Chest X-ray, PA view. Patient: 24 years old, sex M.
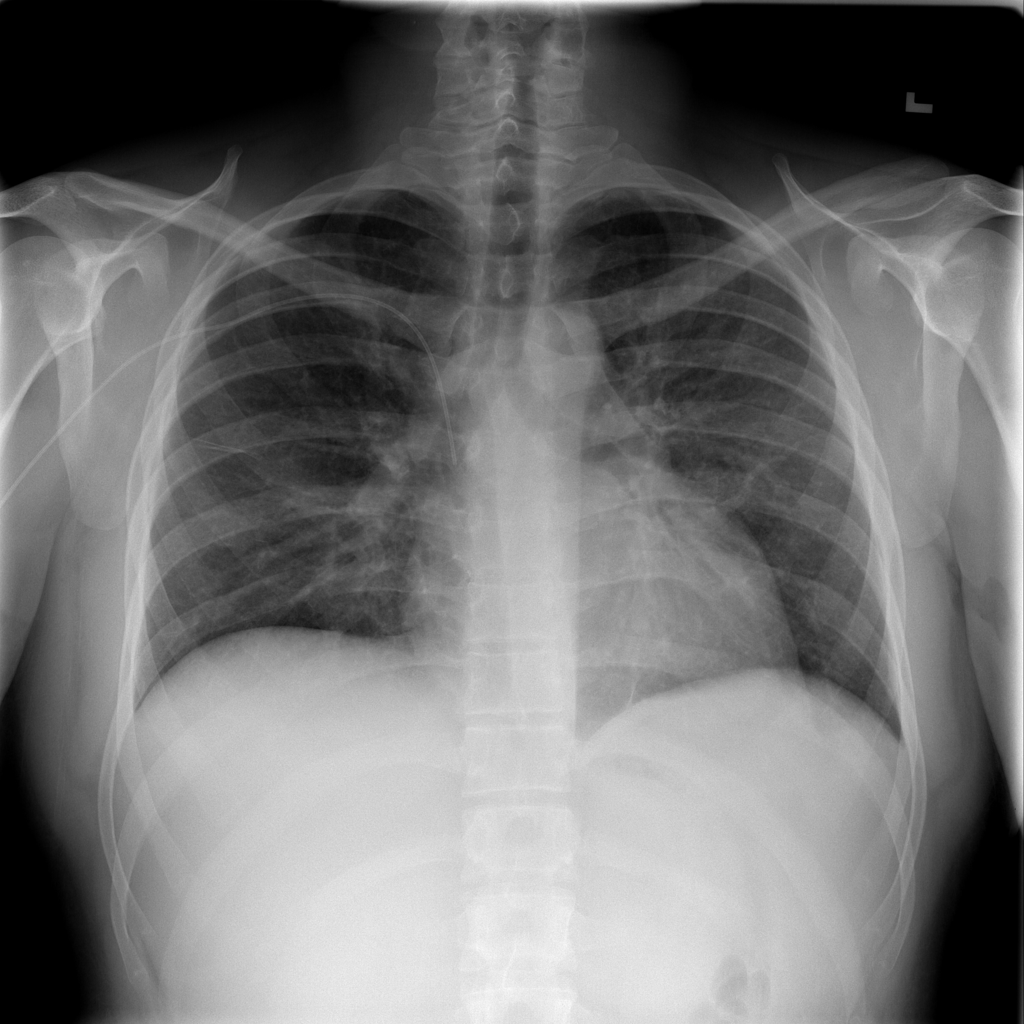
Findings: Consolidation